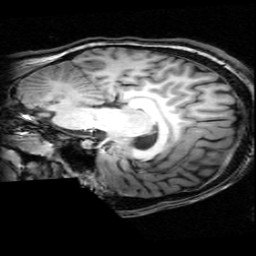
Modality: T1w
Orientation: sagittal
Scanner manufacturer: ge
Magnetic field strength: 3 T
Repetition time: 0.01222 s
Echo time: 0.005176 s